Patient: sex F, age 58
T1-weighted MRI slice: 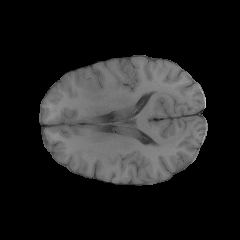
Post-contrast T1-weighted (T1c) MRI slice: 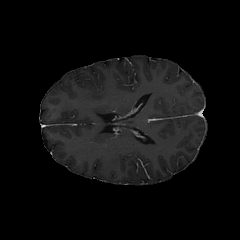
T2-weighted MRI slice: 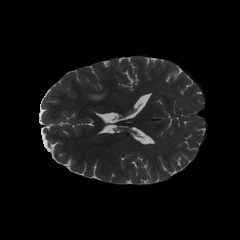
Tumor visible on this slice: yes
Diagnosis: Glioblastoma, IDH-wildtype
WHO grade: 4